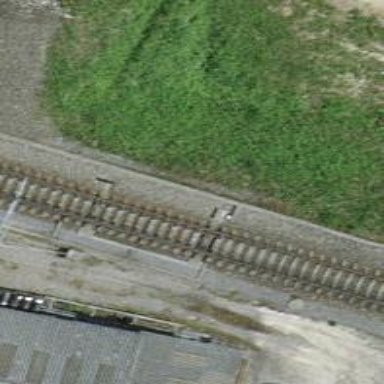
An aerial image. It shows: Railway switch.